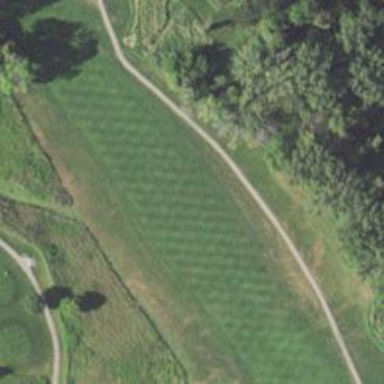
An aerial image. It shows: Golf hole.